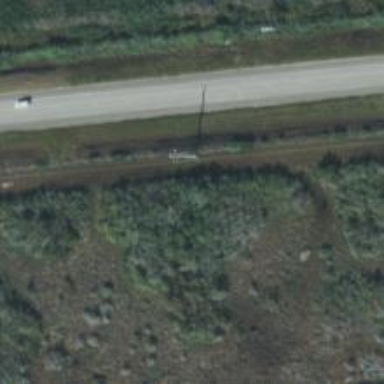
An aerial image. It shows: Power pole.